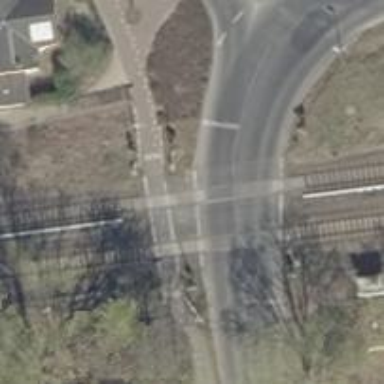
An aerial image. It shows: Level crossing with lights and saltire markings.